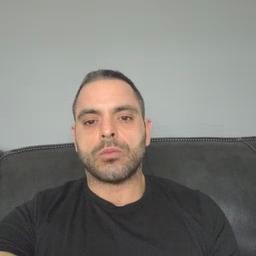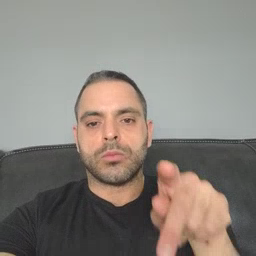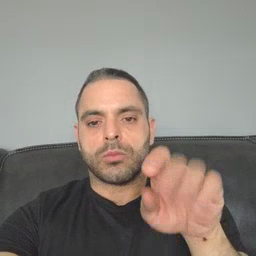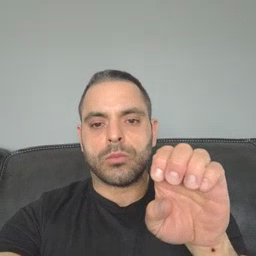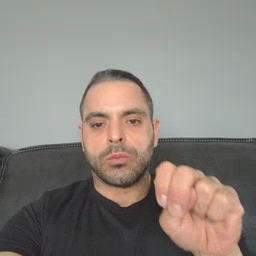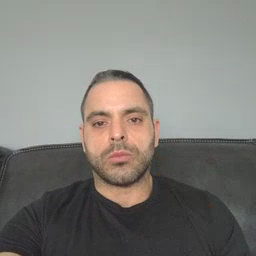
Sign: pen